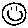
Label: smiley face